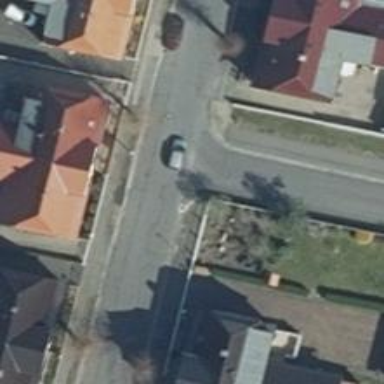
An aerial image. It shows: Residential road with asphalt surface and sidewalk on the left.